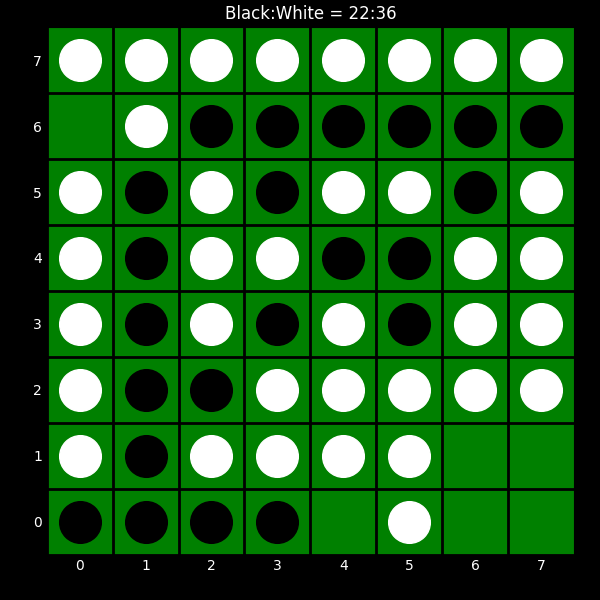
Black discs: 22
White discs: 36